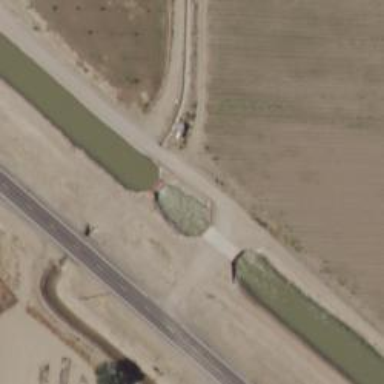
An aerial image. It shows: Unclassified road with bridge.